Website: bh-photo
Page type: payment
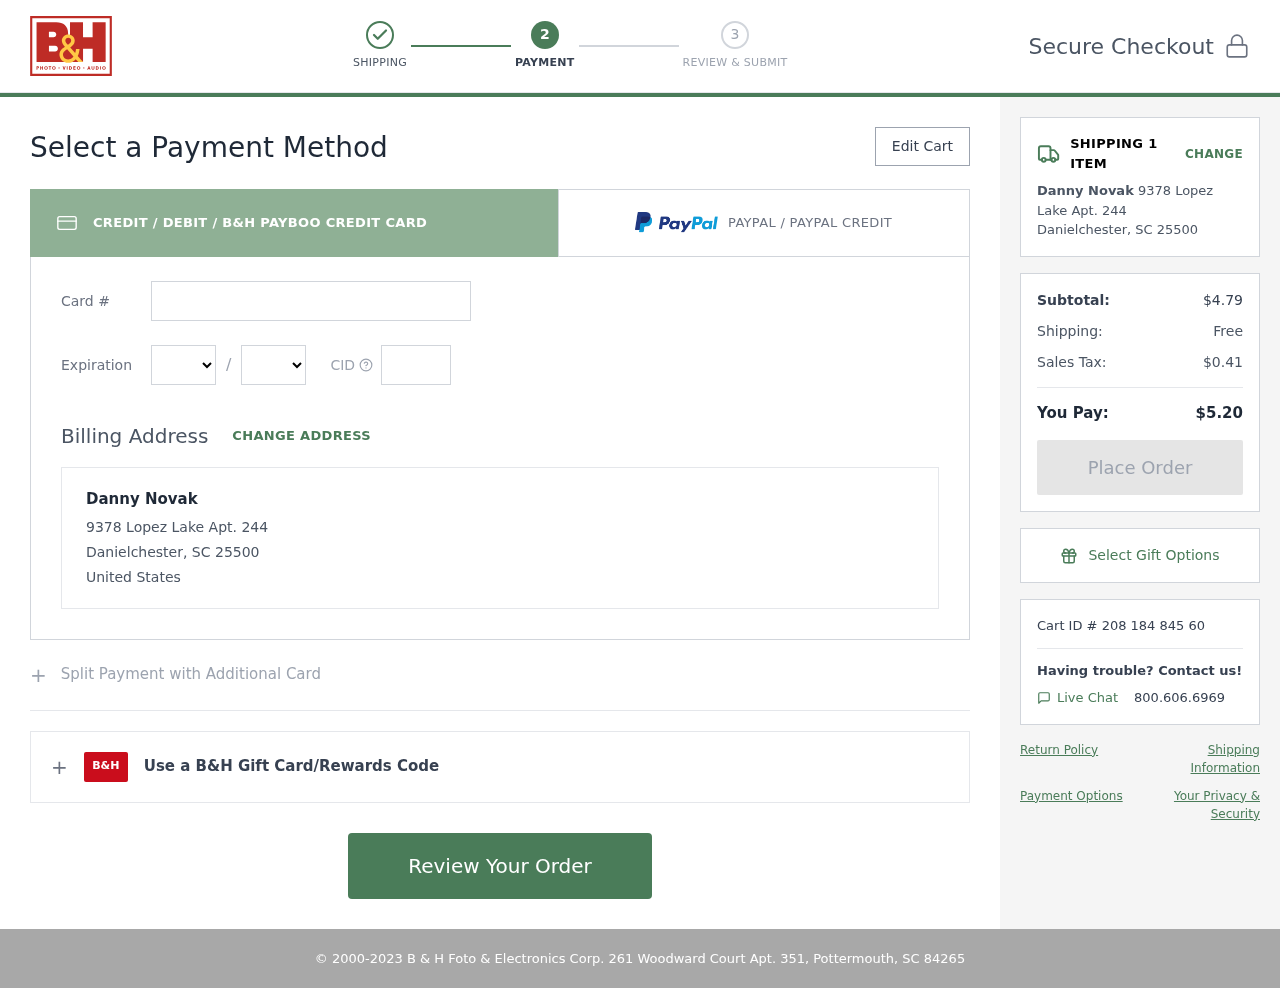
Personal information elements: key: PII_CARD_CVV
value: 597
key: PII_CARD_EXPIRY_MONTH
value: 03
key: PII_CARD_EXPIRY_YEAR
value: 27
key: PII_CARD_NUMBER
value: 2325 9853 0800 2431
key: PII_CITY_STATE_ZIP
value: Danielchester, SC 25500
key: PII_COUNTRY
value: United States
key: PII_FULLNAME
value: Danny Novak
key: PII_STREET
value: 9378 Lopez Lake Apt. 244
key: PII_FULLNAME2
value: Danny Novak
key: PII_CITY
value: Danielchester
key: PII_STATE_ABBR
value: SC
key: PII_POSTCODE
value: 25500
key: PII_POSTCODE_FULL
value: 25500
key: PII_CITY_STATE
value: Danielchester, SC
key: PII_POSTCODE_NUMERIC
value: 25500
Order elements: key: ORDER_NUM_ITEMS
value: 1
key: ORDER_SUBTOTAL
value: $4.79
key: ORDER_SHIPPING_COST
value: Free
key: ORDER_TAX
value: $0.41
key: ORDER_TOTAL
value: $5.20
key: ORDER_ID
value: Cart ID # 208 184 845 60